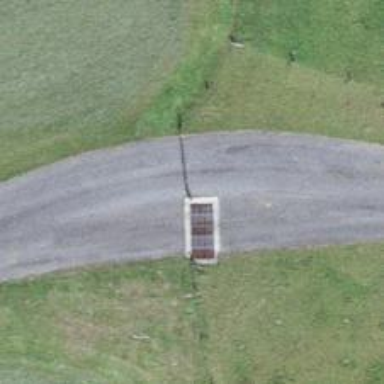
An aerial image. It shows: Cattle grid.